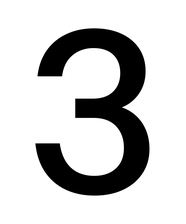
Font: InstrumentSans_Medium